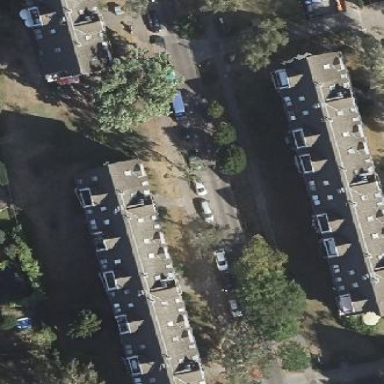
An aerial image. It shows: Image showing building with apartments.